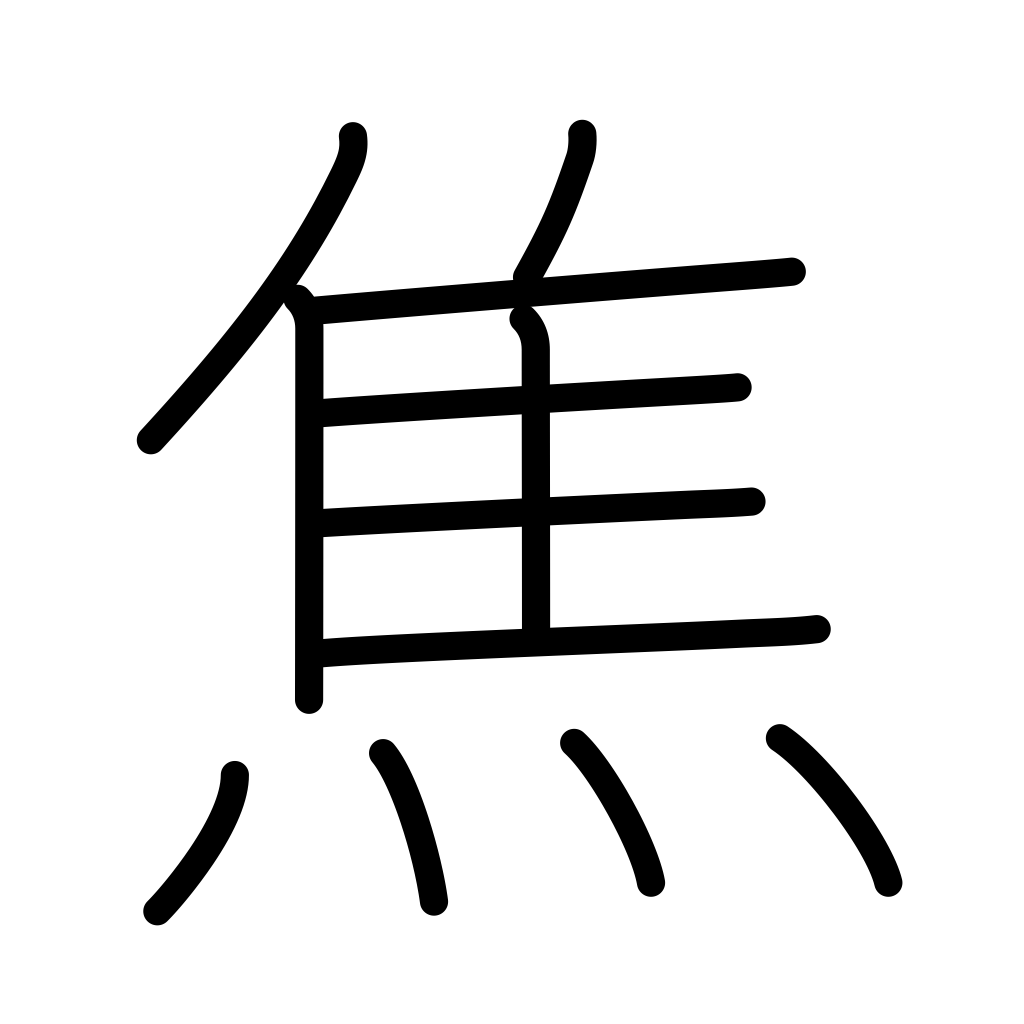
Meaning: char, hurry, impatient, irritate, burn, scorch, singe